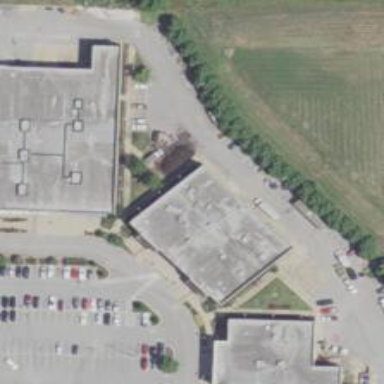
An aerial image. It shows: Mall building.